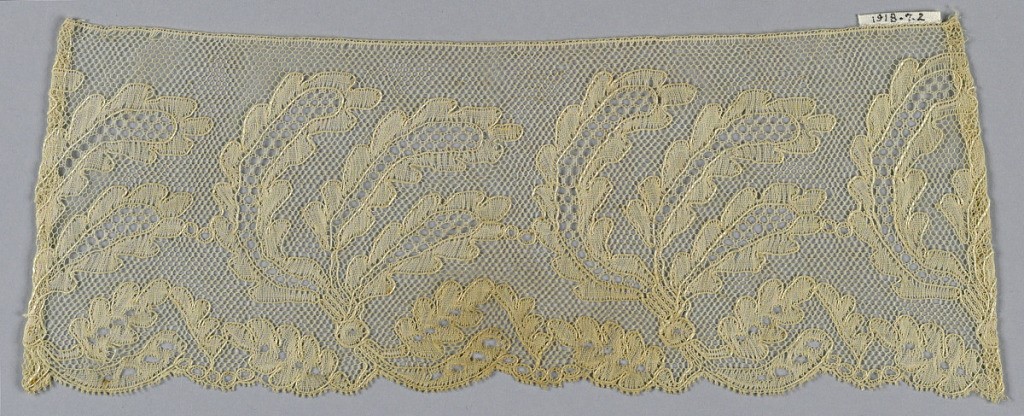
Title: Fragment
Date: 19th century
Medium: linen Technique: bobbin lace made in Lille style with heavy outlining thread
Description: Lille style